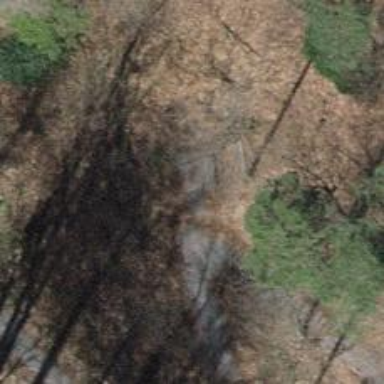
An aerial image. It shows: Brown bench.